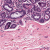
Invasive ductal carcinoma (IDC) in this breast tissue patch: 0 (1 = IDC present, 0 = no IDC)